Question: I created custom css for my django form errors (to work with bootstrap)
'''
from django.forms.util import ErrorList
class CustomErrorList(ErrorList):
def __unicode__(self):
return self.as_divs()
def as_divs(self):
if not self: return ''
return '<div class="alert alert-danger"><ul class="errorlist list-unstyled">%s</ul></div>' % ''.join(['<li class="error">%s</li>' % e for e in self])
class PostForm(forms.ModelForm):
class Meta:
model = Post
exclude = ['author']
def __init__(self, *args, **kwargs):
super(PostForm, self).__init__(*args, **kwargs)
self.error_class = CustomErrorList
self.auto_id = False
for key in self.fields:
self.fields[key].widget.attrs.update({'class' : 'form-control'})
'''
But, django now auto escapes the html

I guess it's not too hard to make it as safe in the template:
'''
{{ form.name.errors | safe }}
'''
however, that's kind of annoying. Is there another way?
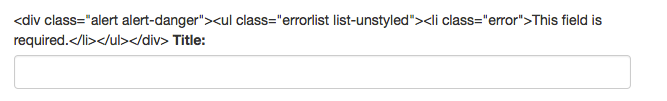
Answer: You can use <URL>:
'''
from django.utils.safestring import mark_safe
...
class CustomErrorList(ErrorList):
...
def as_divs(self):
if not self:
return ''
return mark_safe(
'<div class="alert alert-danger">'
'<ul class="errorlist list-unstyled">%s</ul>'
'</div>' % ''.join('<li class="error">%s</li>' % e for e in self)
)
'''